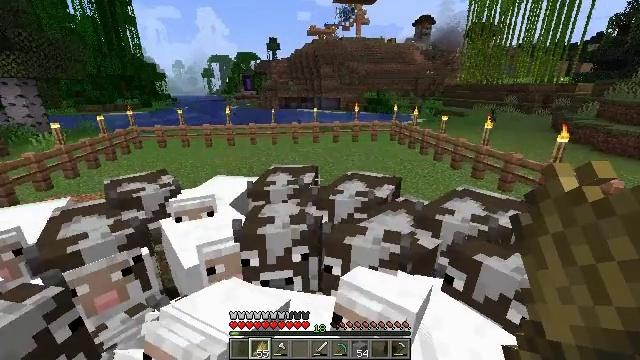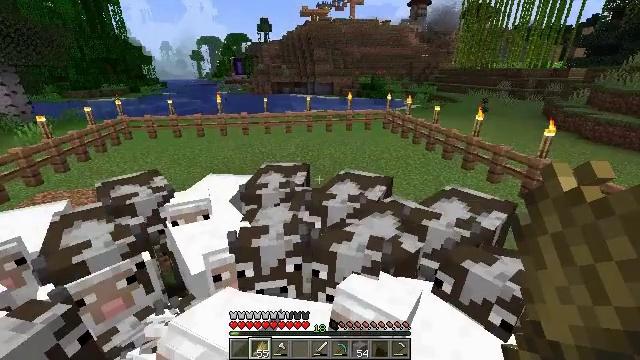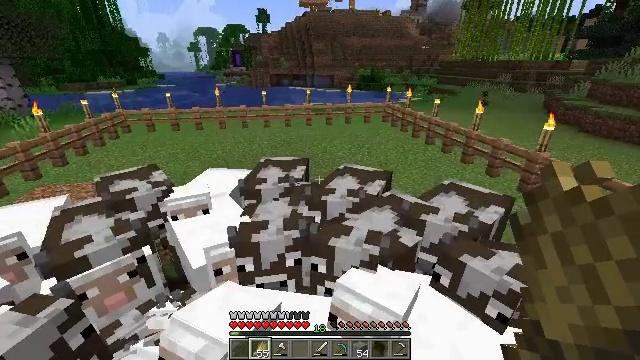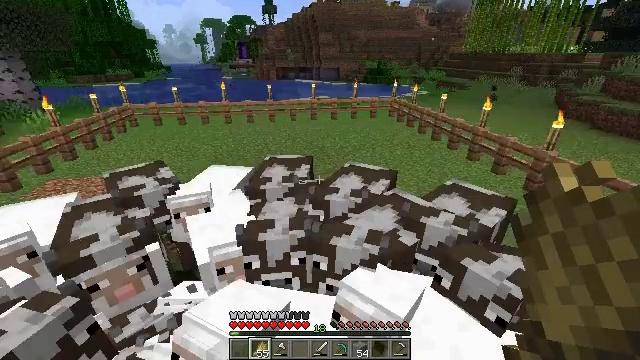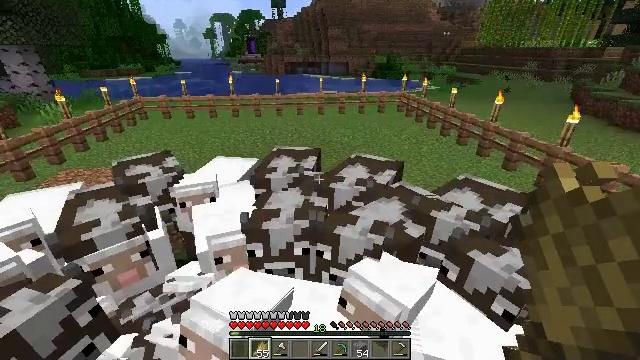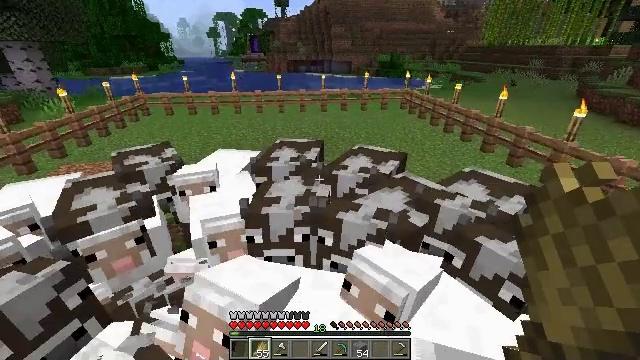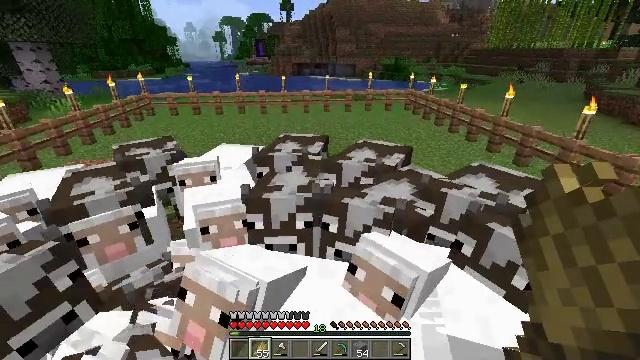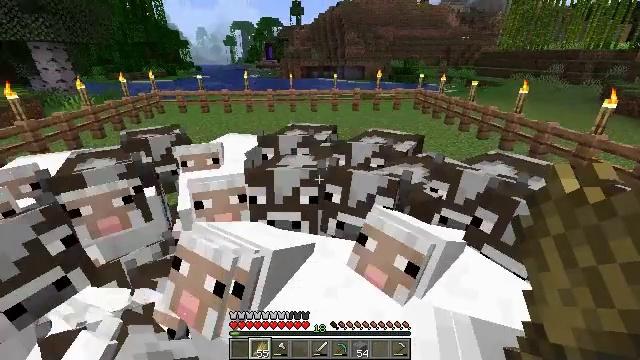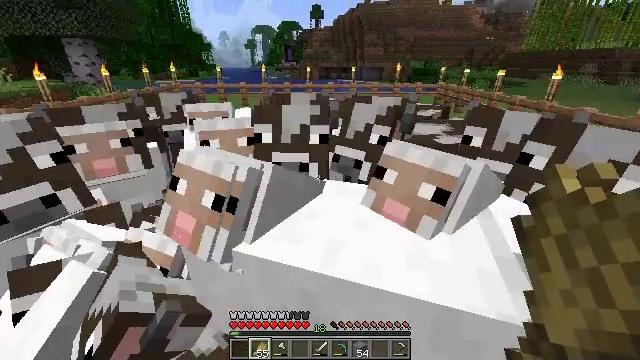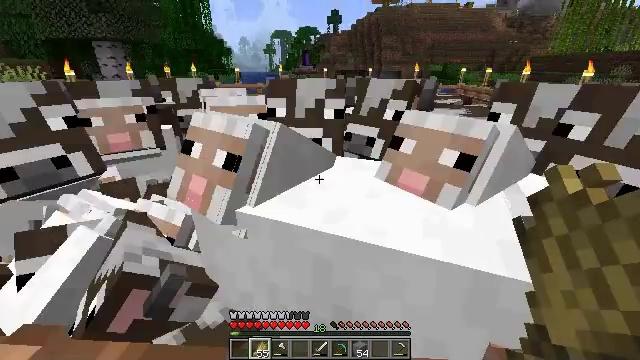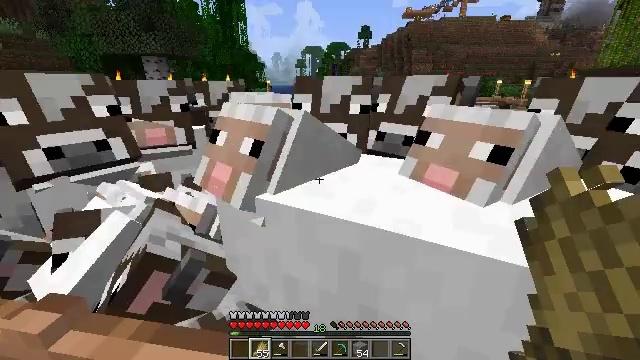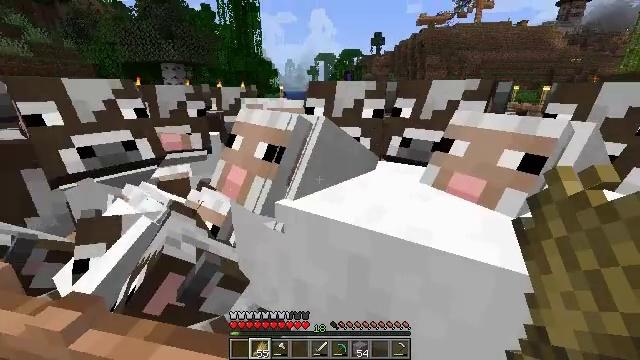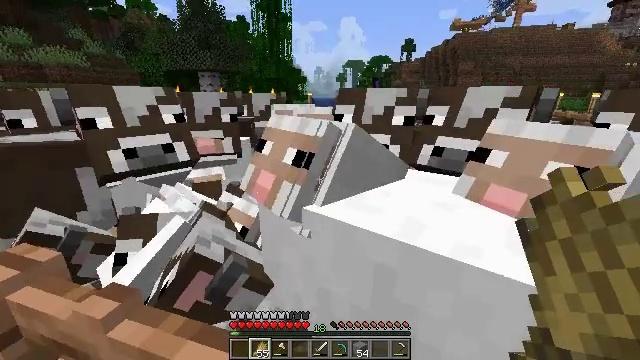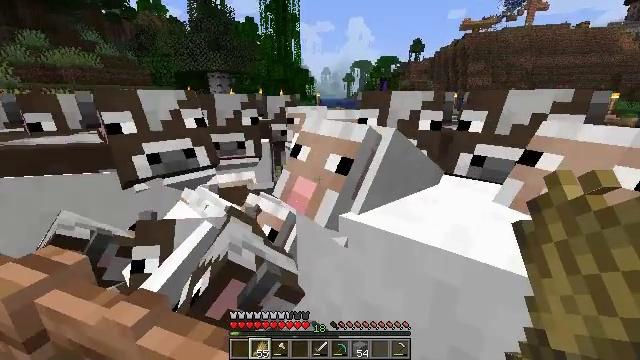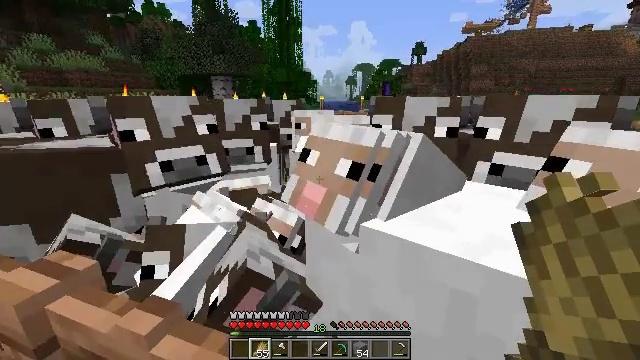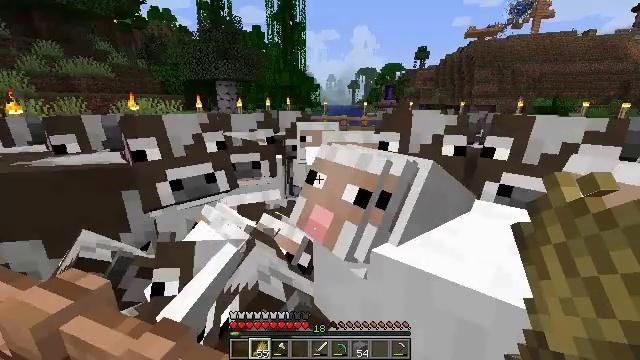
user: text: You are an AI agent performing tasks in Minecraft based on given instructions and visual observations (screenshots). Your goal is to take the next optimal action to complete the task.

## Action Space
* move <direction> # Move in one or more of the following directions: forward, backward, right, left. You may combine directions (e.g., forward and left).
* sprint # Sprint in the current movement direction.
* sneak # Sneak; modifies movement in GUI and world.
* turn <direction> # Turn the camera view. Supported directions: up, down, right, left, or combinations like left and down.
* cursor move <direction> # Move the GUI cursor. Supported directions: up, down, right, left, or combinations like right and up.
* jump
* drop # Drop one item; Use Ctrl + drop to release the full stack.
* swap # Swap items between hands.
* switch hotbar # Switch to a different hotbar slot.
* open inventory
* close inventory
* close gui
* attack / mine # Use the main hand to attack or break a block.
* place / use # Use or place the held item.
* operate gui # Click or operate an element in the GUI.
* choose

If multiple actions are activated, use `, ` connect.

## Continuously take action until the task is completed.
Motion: motion action
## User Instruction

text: Open the crafting table to craft a jungle fence gate.
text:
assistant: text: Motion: move forward, turn right and down, use / place, jump
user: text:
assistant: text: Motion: move forward, turn down, jump
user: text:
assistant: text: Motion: move forward, turn left and down, use / place, jump
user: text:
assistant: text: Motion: move forward, turn left, use / place, jump
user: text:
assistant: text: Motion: move forward, use / place
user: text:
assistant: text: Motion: move forward
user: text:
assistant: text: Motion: move forward, turn left, use / place
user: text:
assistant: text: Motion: move forward, turn left, use / place
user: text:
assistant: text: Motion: move forward, turn left, use / place
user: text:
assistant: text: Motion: move forward, turn left and up, use / place
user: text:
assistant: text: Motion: move forward, turn left and up, use / place
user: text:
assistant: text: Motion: move forward, turn left and up, use / place
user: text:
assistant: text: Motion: move forward, turn left, use / place
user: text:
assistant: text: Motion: move forward
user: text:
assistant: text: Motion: move forward, jump
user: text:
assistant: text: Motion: move forward, use / place, jump
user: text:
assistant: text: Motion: move forward, use / place, jump
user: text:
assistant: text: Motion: move forward, turn right and down, use / place, jump
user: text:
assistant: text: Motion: move forward, use / place, jump
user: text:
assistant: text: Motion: move forward, use / place, jump
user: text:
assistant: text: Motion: move forward, use / place, jump
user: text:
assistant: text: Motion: move forward, jump
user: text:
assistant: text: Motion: move forward, use / place, jump
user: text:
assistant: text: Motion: move forward, use / place, jump
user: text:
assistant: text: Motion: move forward, turn left and down, use / place, jump
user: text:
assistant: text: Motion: move forward, turn left, jump
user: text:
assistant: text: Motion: move forward, turn left, use / place, jump
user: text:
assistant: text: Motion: move forward, turn left, use / place, jump
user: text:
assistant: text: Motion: move forward, turn left, use / place, jump
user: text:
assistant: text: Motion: move forward, turn left and up, jump